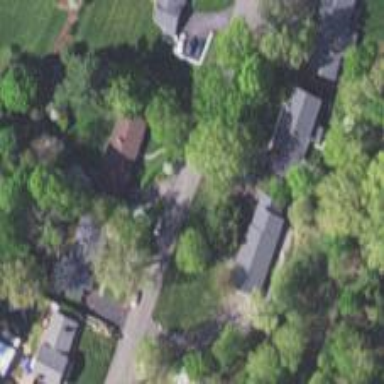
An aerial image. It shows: Neighborhood.